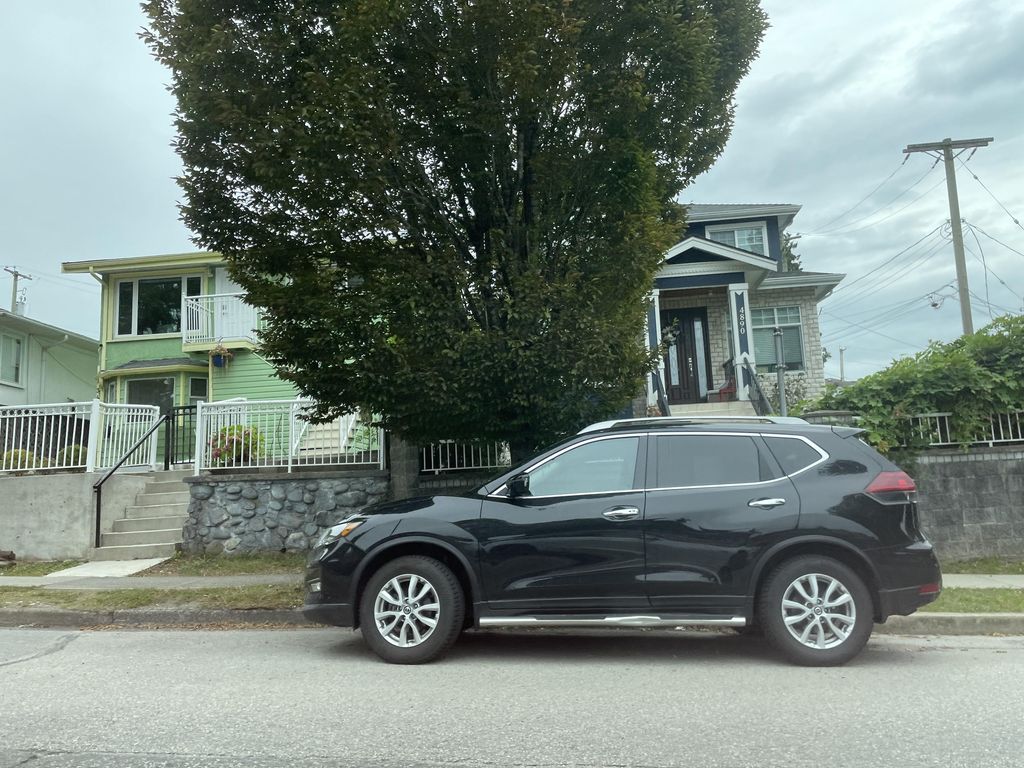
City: vancouver